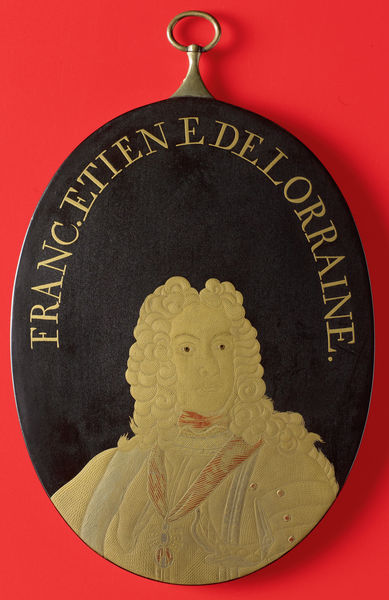
Titel: Francois Etienne de Lorraine
Standort: Amsterdam
Institution: Rijksmuseum
Schlagwörter: portrait, blanc, chevaux, painture, franc, etien, de lorraine, pinture, chevauz